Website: ulta-beauty
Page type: address-validator
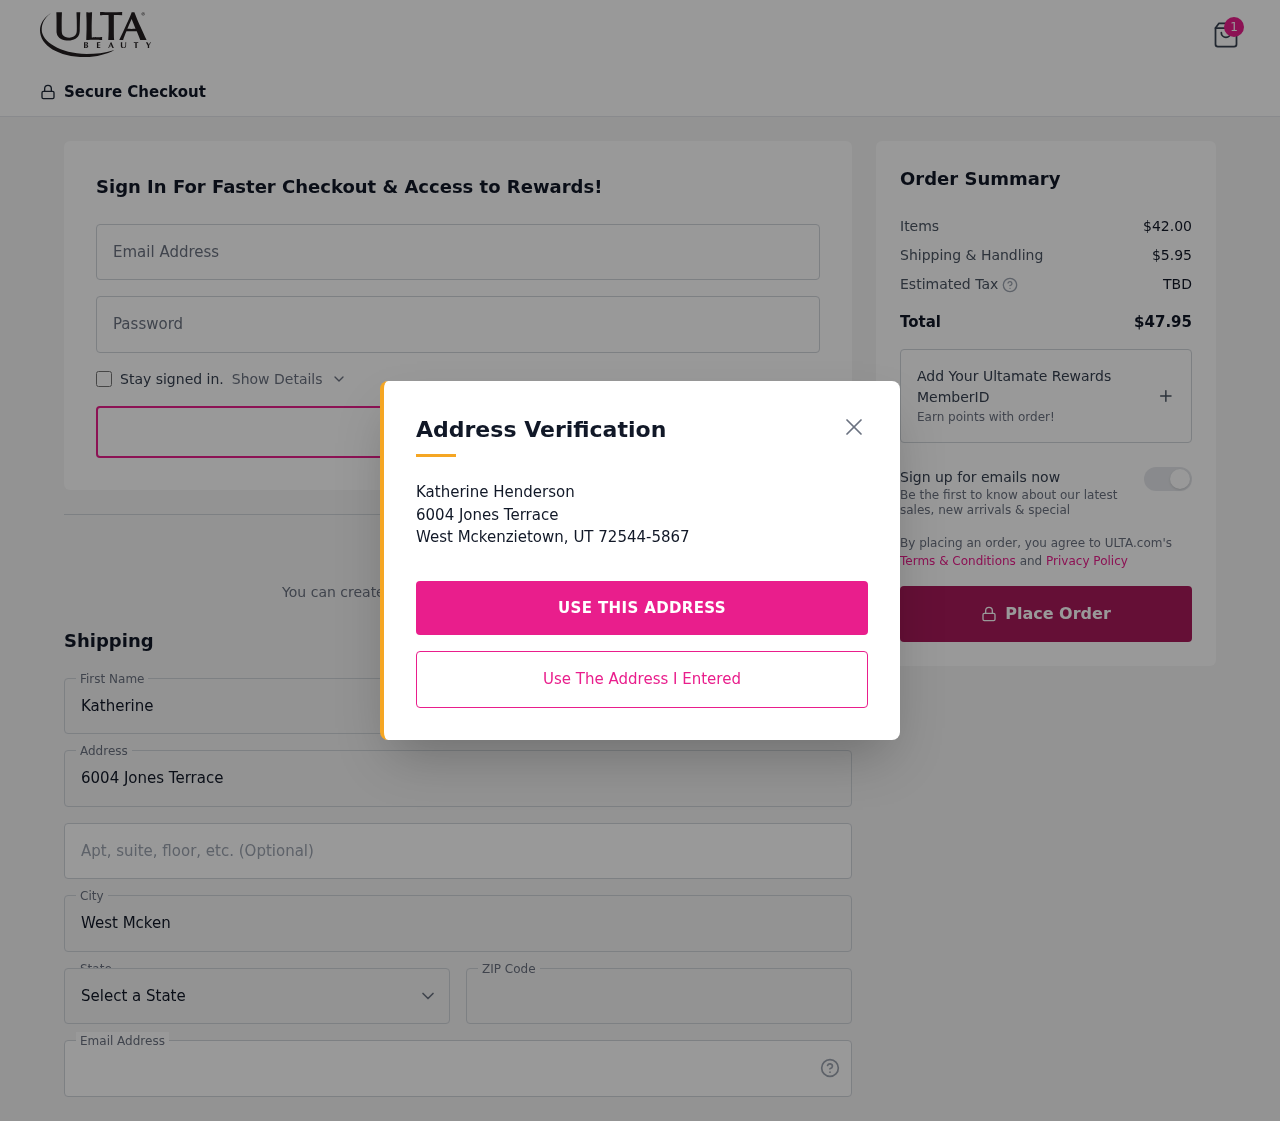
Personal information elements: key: PII_CITY
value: West Mckenzietown
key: PII_EMAIL
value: katherine_henderson@gmail.com
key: PII_FIRSTNAME
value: Katherine
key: PII_LASTNAME
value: Henderson
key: PII_POSTCODE
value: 72544
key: PII_STATE_ABBR
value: UT
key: PII_STREET
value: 6004 Jones Terrace
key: PII_STREET2
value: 6004 Jones Terrace
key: PII_FULLNAME2
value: Katherine Henderson
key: PII_CITY2
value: West Mckenzietown
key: PII_STATE_ABBR2
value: UT
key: PII_POSTCODE_FULL
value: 72544
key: PII_POSTCODE_EXT
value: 5867
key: PII_POSTCODE_NUMERIC
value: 72544
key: PII_POSTCODE_EXT_NUMERIC
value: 5867
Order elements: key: ORDER_NUM_ITEMS
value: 1
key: ORDER_SUBTOTAL
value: $42.00
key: ORDER_SHIPPING_COST
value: $5.95
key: ORDER_TOTAL
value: $47.95